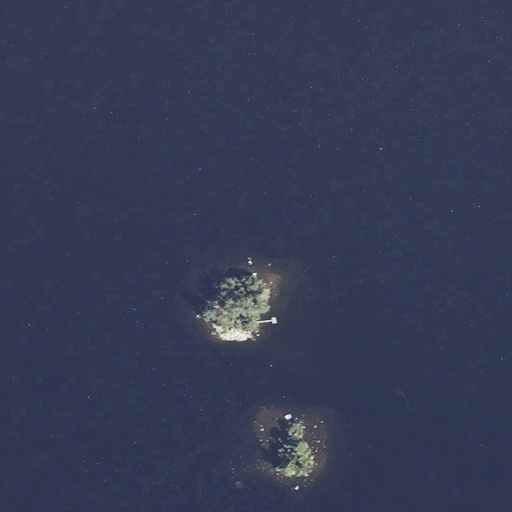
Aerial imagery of island in Maine named Parkhurst Island containing only open water